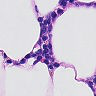
Metastatic tissue present: no